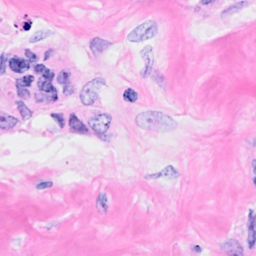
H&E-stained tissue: Breast